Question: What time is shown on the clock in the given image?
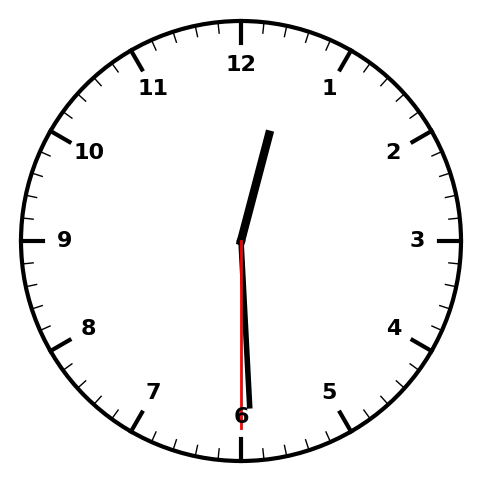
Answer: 12:29:30